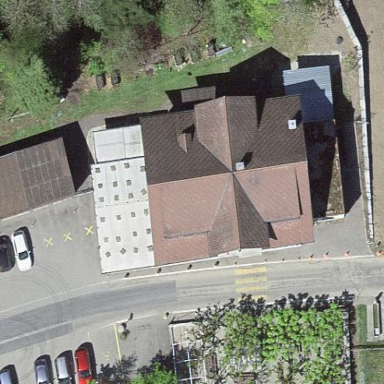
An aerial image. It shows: Residential building that also functions as restaurant.